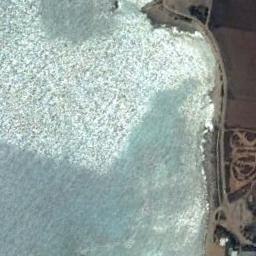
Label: beach